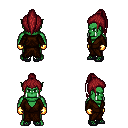
a pixel art fantasy rpg character, male body template, orc, green skin, brown robe, white pants, brunette long topknot hairstyle, gold gloves, ghillies, four views (front, back, left, right), 2x2 character sprite sheet, small pixel art, hard edges, no anti-aliasing